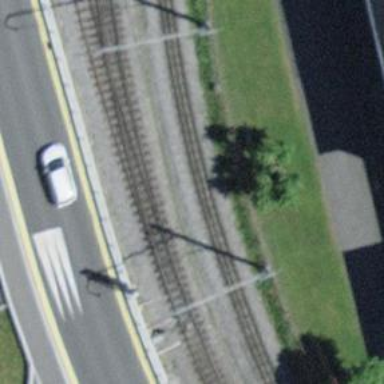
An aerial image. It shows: Railway switch.